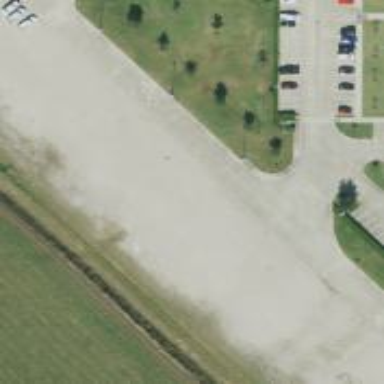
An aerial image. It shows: Overflow parking area with unpaved surface.